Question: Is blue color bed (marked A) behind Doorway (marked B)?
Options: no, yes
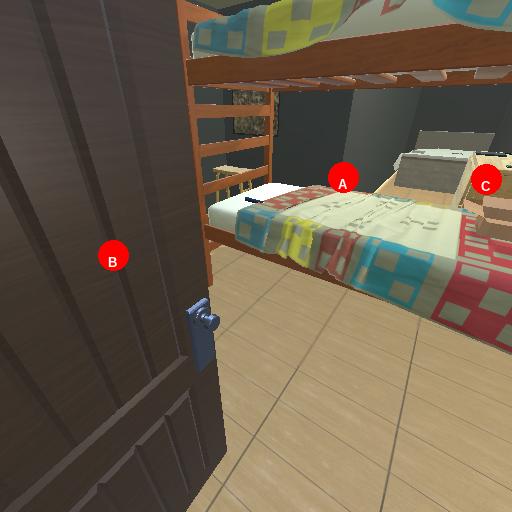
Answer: no